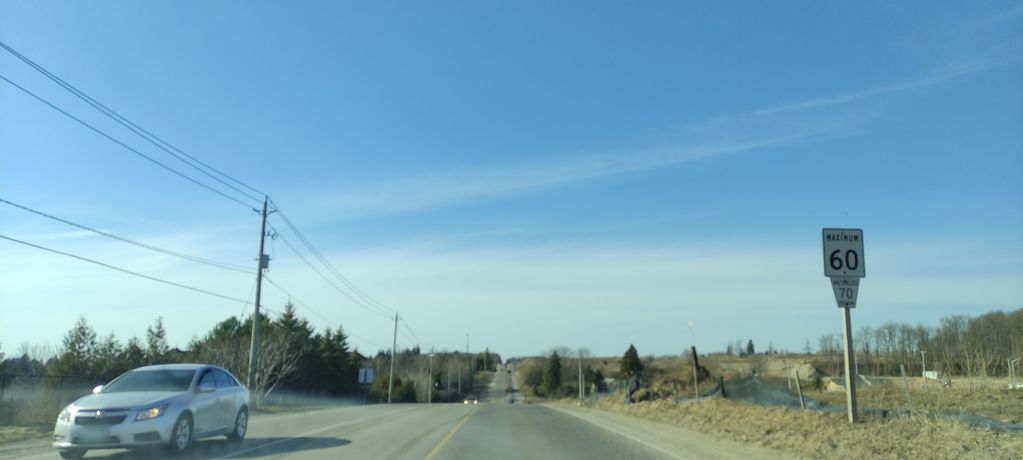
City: kitchener-waterloo